Field crop: maize
Growth stage: 2
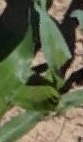
Species: maize